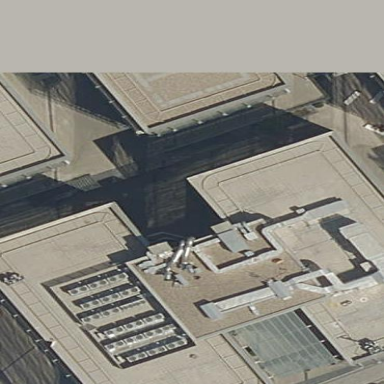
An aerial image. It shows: Office building.